Field crop: maize
Growth stage: 2
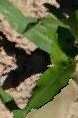
Species: maize